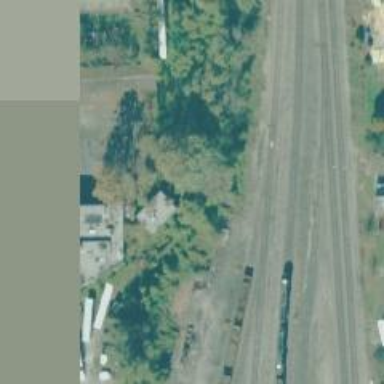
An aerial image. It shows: Rail spur service.